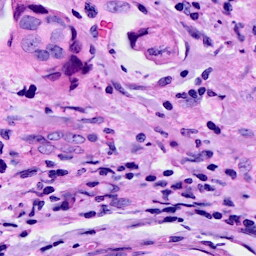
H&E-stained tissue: Breast